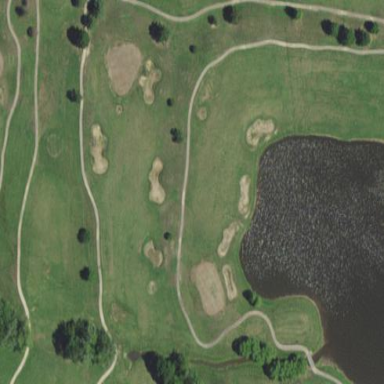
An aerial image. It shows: Rough area on grassy golf course.